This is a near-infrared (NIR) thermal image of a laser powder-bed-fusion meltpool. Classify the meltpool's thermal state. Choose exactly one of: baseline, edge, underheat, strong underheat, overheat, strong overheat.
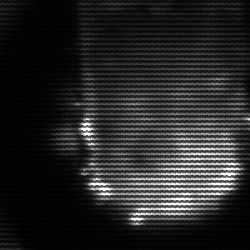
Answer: baseline